Question: I want distribute some links in columns. I use this css:
'''
.cols{
float: left;
width: 25%;
white-space: nowrap;
}
'''
HTML:
'''
<div class="CRMP_WP_QUICKADS_cols">
text...
</div>
'''
The image show the resulting output:

How can avoid overlapping?
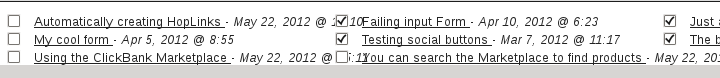
Answer: Possible solutions:
- 'overflow: hidden; text-overflow: ellipsis;'-